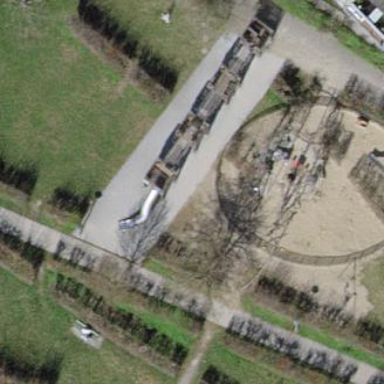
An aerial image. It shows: Playground area for leisure activities on the land.